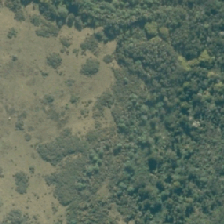
Land cover: herbaceous_freshwater_vege